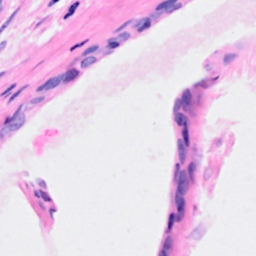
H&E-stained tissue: Breast